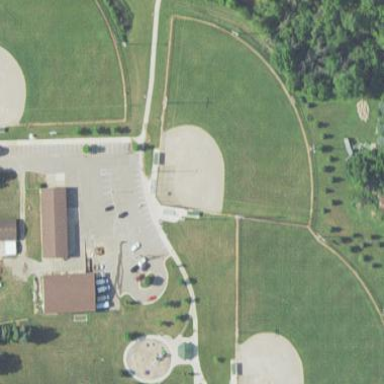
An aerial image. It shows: Softball pitch for leisure land activities.